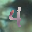
Label: 4